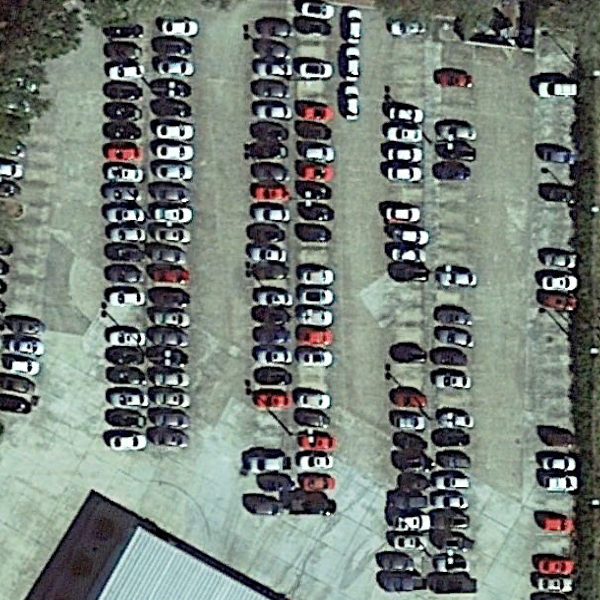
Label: Parking